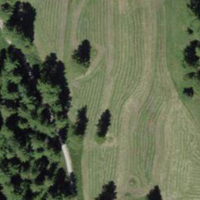
EUNIS habitat code: 43
Species observed at this site:
Corvus corone
Anthus trivialis
Troglodytes troglodytes
Pyrrhula pyrrhula
Prunella modularis
Turdus viscivorus
Sylvia atricapilla
Brenthis ino
Carduelis carduelis
Turdus merula
Saxicola rubetra
Turdus pilaris
Sitta europaea
Nucifraga caryocatactes
Pyrrhocorax graculus
Falco tinnunculus